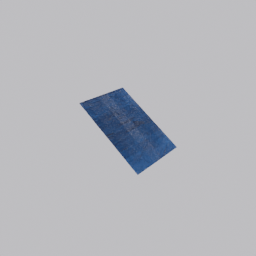
Label: decoration